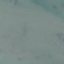
Land use / land cover: SeaLake